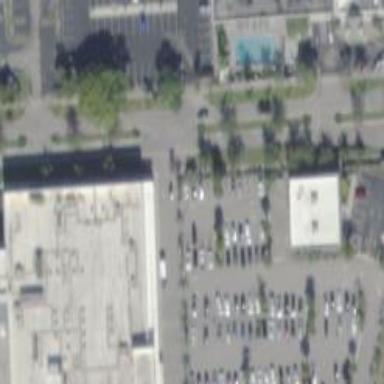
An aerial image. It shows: Building that houses supermarket.